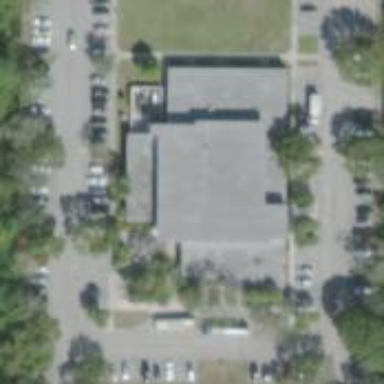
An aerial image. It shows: Healthcare clinic is depicted in the image.